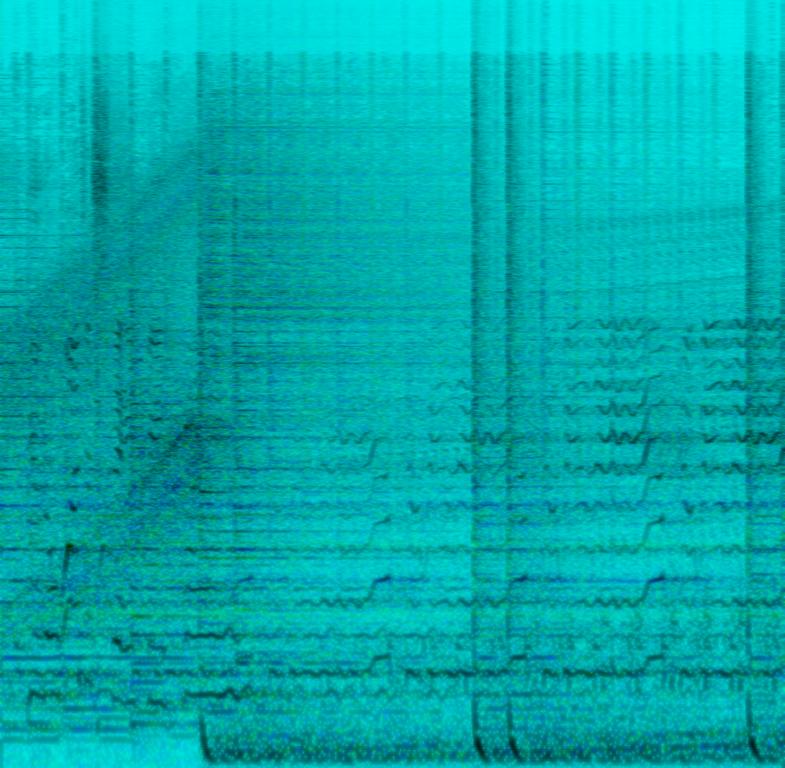
This is a drum & bass music piece. There is a female vocal sample that is being played repetitively. The main theme is being played by a keyboard while there is a strong bass in the background. The rhythmic background consists of a very fast tempo electronic drum beat. The atmosphere is modern. This piece could be played at nightclubs, at drum & bass events and in DJ sets. It could also work well in the soundtrack of a futuristic movie or a car racing video game.